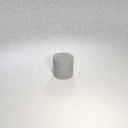
large gray rubber cylinder